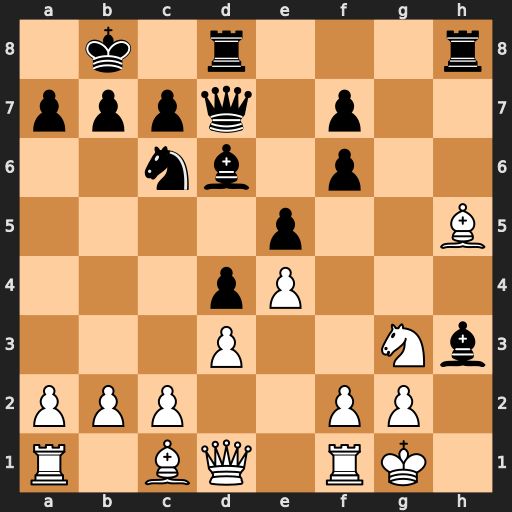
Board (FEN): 1k1r3r/pppq1p2/2nb1p2/4p2B/3pP3/3P2Nb/PPP2PP1/R1BQ1RK1
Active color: w
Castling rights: -
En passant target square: -
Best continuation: gxh3 Qxh3 Qg4 Qxg4 Bxg4